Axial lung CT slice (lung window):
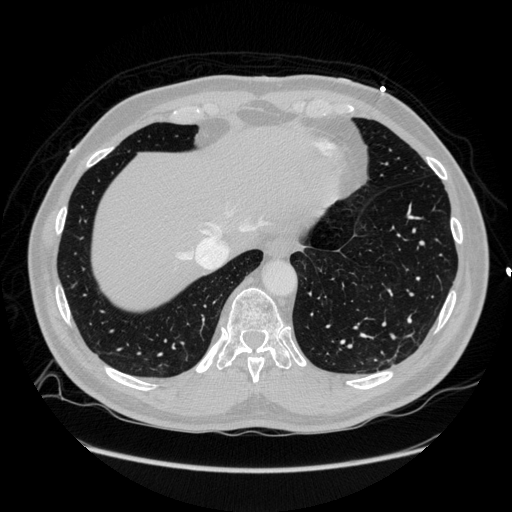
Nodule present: no